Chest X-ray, PA view. Patient: 60 years old, sex M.
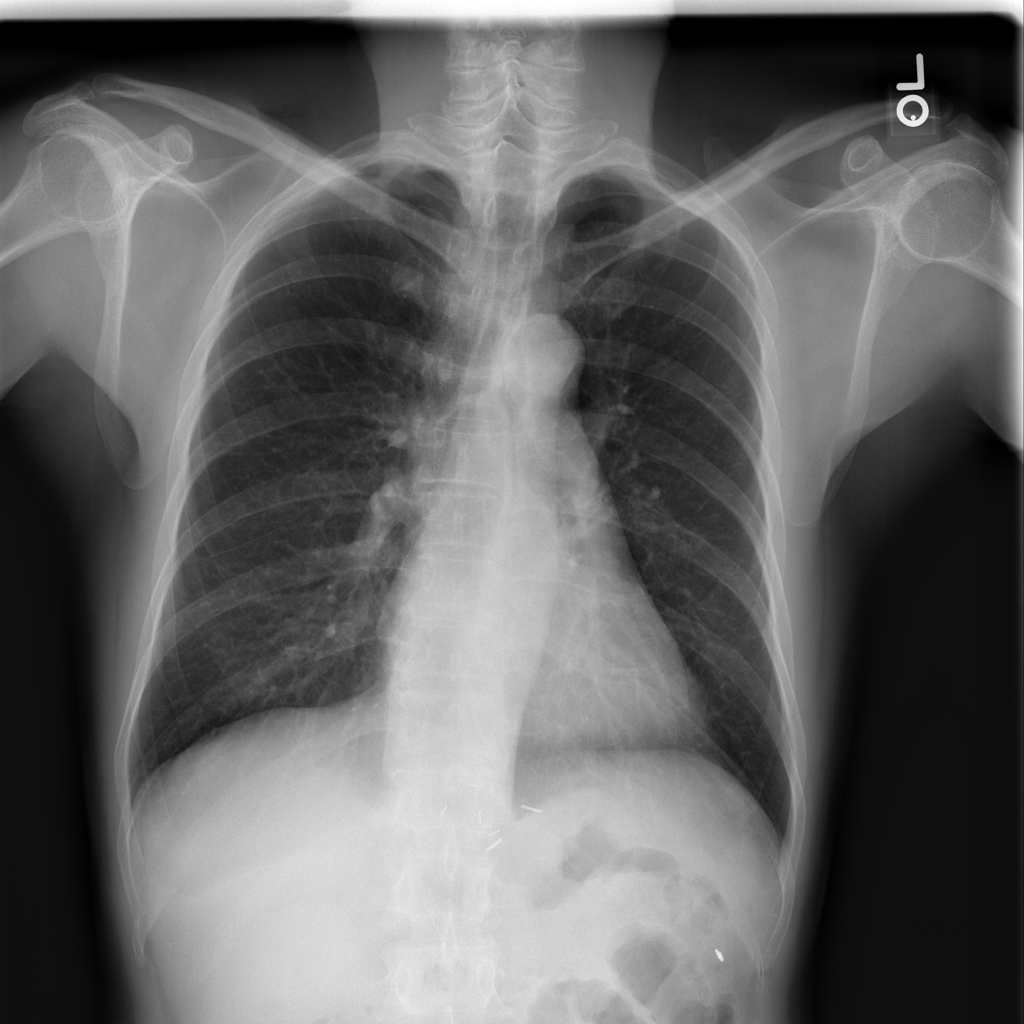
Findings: No Finding